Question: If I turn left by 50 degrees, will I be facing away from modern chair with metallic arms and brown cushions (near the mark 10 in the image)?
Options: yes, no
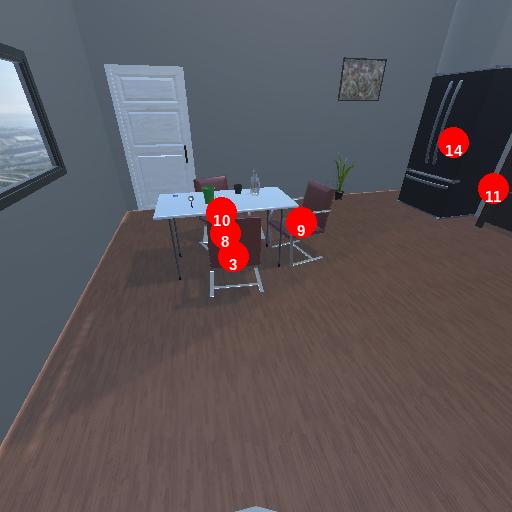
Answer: yes